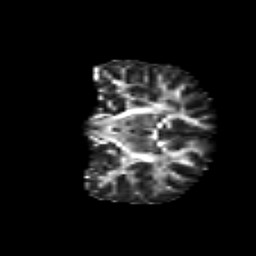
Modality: FA
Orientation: coronal
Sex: male
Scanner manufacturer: siemens
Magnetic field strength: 3 T
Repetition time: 5 s
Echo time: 0.071 s